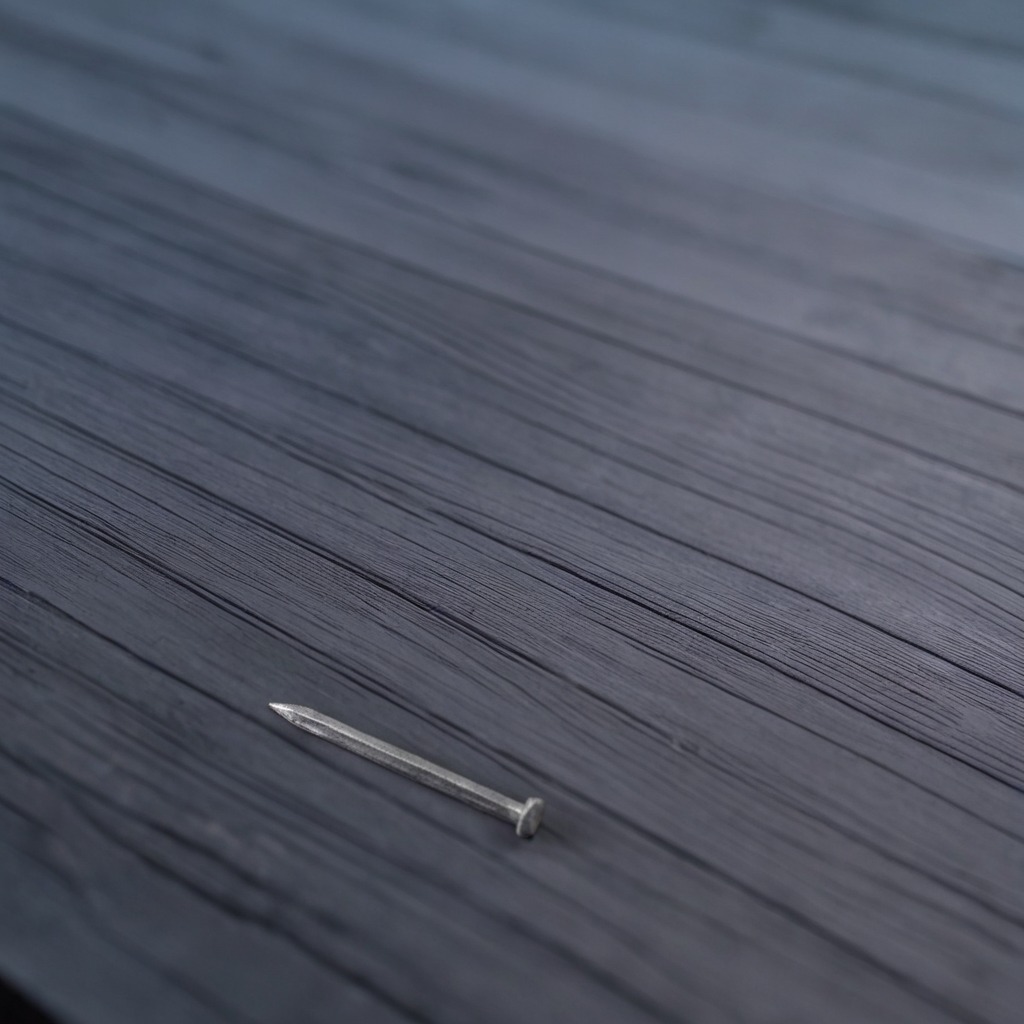
A nail is lying on a table in a small garage at twilight.